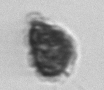
Label: Syracosphaera_pulchra